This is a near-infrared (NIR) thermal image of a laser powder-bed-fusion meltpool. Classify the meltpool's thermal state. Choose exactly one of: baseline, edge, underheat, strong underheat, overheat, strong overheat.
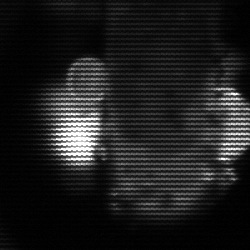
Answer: strong underheat